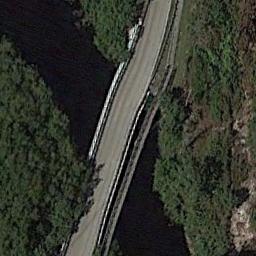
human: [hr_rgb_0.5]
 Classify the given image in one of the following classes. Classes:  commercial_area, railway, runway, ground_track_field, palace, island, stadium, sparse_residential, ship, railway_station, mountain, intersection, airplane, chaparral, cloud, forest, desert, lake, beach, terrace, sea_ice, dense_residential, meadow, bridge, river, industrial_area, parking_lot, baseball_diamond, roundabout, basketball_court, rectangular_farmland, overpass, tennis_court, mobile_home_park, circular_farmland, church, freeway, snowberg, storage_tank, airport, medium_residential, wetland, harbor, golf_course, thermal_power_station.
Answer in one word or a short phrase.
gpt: bridge